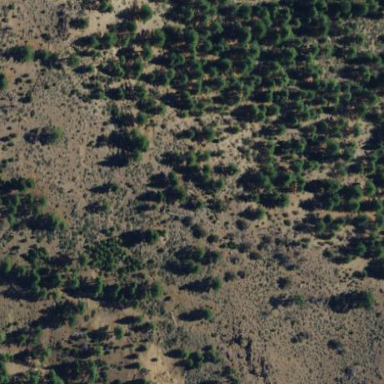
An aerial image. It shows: Evergreen woodland with needle-leaved trees.